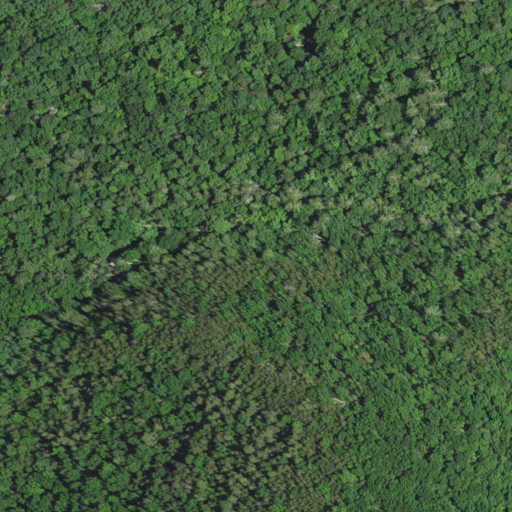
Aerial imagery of valley in Virginia named Turner Hollow containing mixed forest, deciduous forest, and evergreen forest